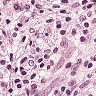
Metastatic tissue present: yes